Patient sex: M
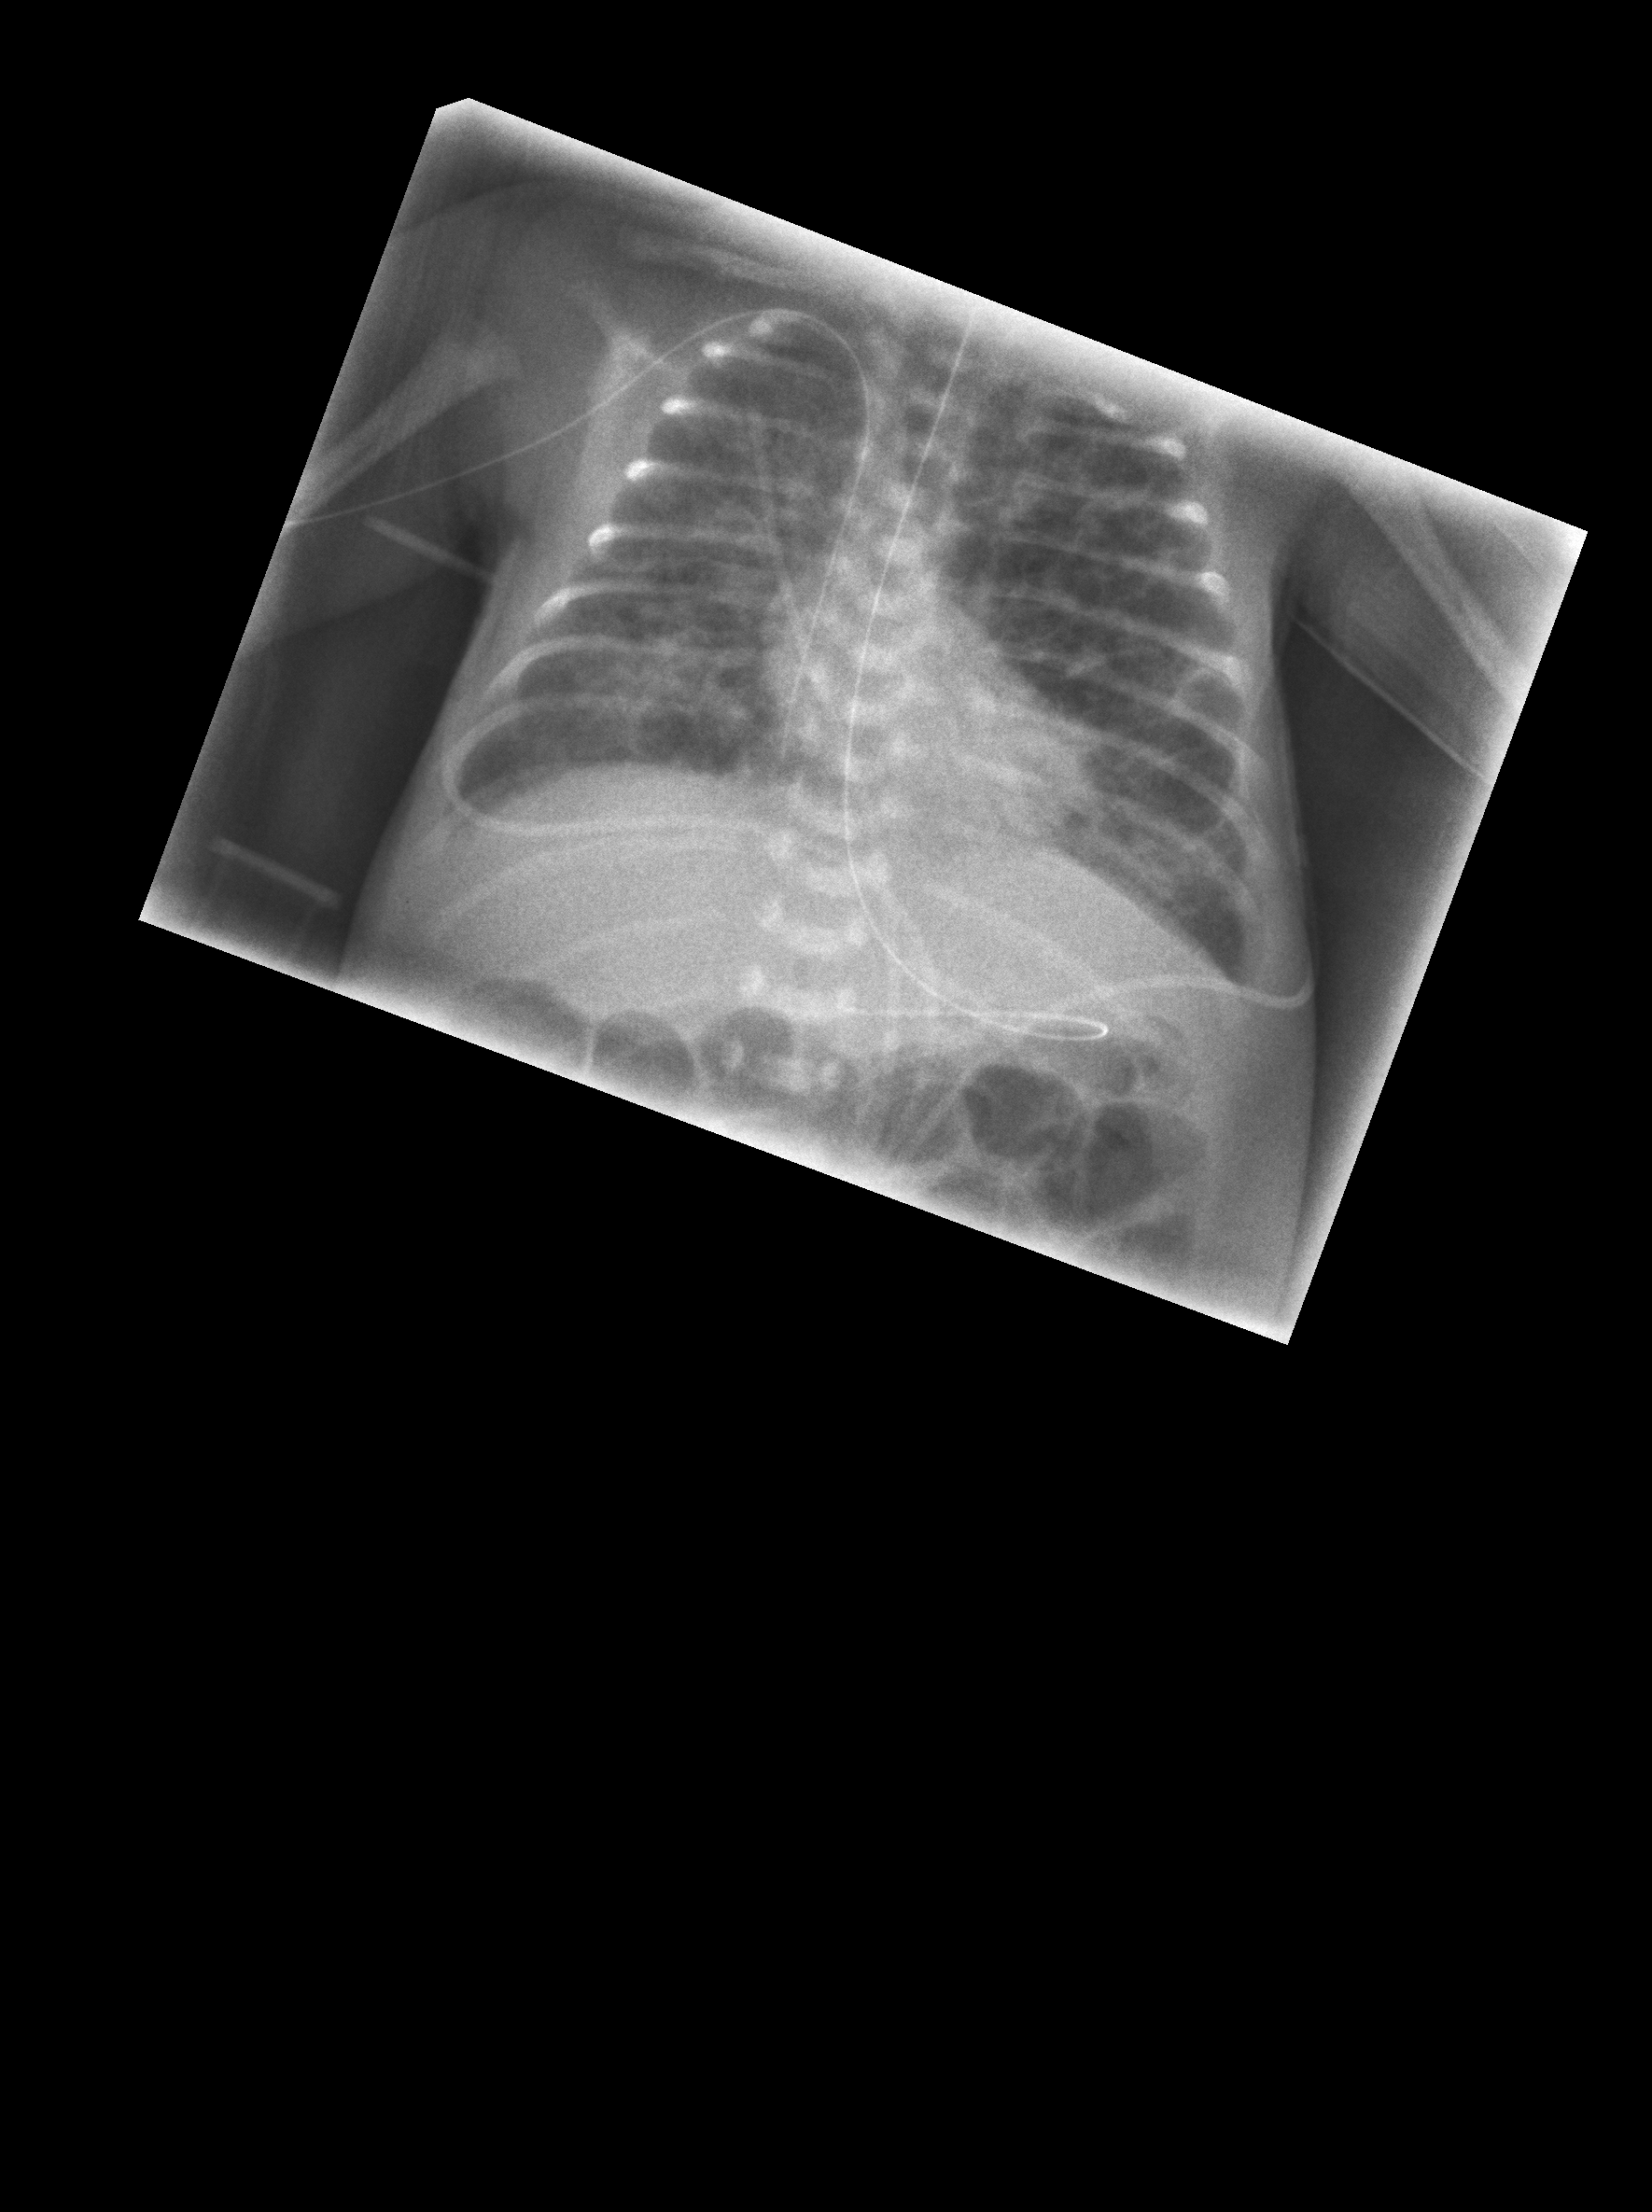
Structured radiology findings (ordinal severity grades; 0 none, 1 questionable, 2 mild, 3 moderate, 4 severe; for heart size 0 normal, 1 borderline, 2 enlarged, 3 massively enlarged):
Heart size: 0
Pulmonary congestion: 0
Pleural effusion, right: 1
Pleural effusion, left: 0
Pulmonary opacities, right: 2
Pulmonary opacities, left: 0
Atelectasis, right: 2
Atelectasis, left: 0